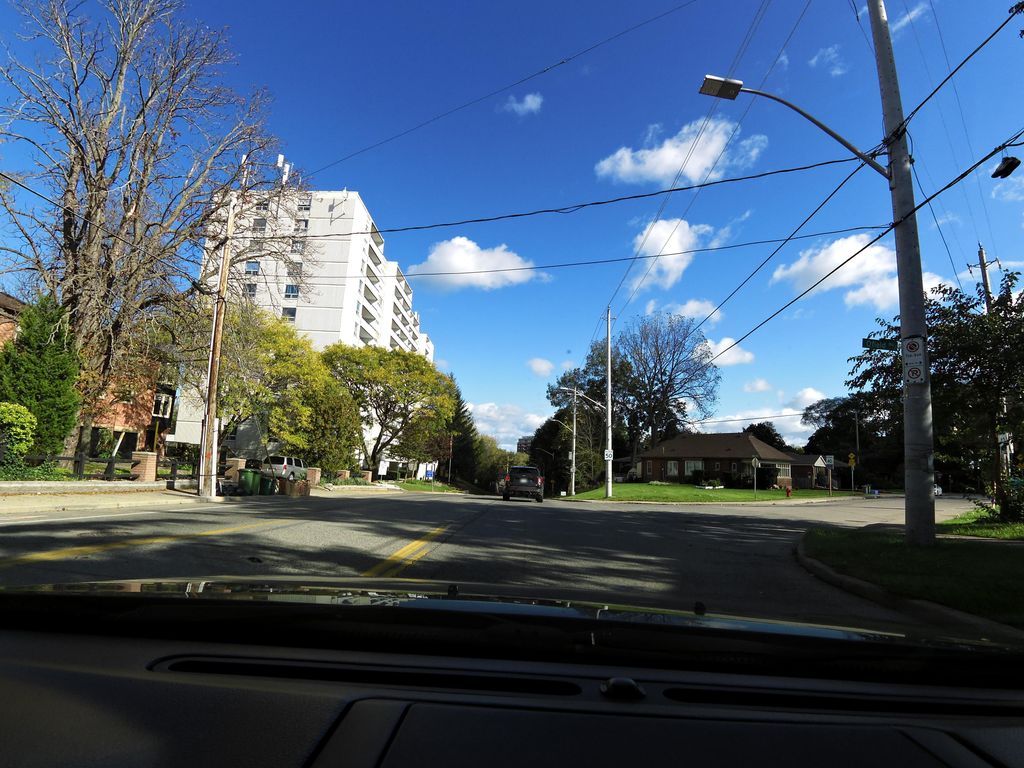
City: hamilton